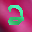
Label: 2